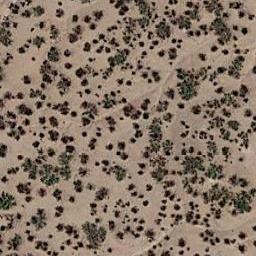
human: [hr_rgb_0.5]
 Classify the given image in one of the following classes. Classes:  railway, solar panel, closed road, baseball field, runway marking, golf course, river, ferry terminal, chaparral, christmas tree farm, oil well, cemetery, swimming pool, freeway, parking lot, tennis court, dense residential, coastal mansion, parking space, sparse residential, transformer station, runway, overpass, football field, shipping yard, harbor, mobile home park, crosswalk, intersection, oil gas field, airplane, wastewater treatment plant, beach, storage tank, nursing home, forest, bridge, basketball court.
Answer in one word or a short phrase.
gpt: chaparral